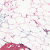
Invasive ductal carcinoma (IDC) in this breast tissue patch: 0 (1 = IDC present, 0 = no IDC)